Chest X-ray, PA view. Patient: 51 years old, sex M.
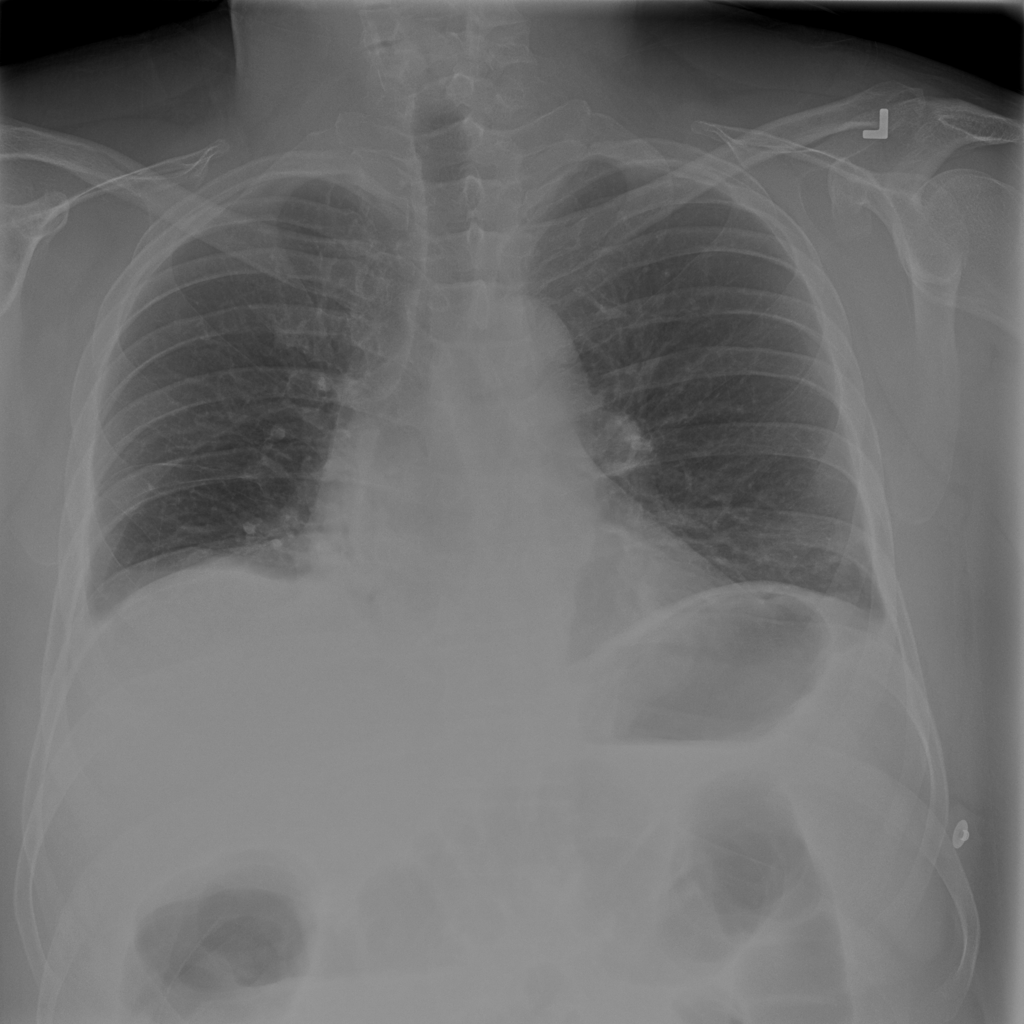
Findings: No Finding